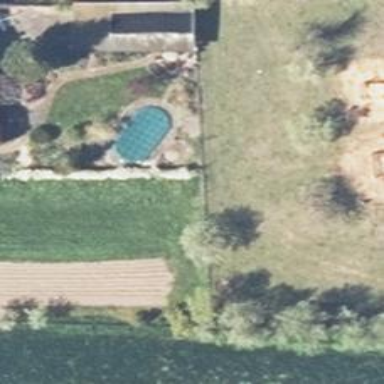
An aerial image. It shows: Swimming pool located in leisure land.